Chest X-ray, PA view. Patient: 70 years old, sex M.
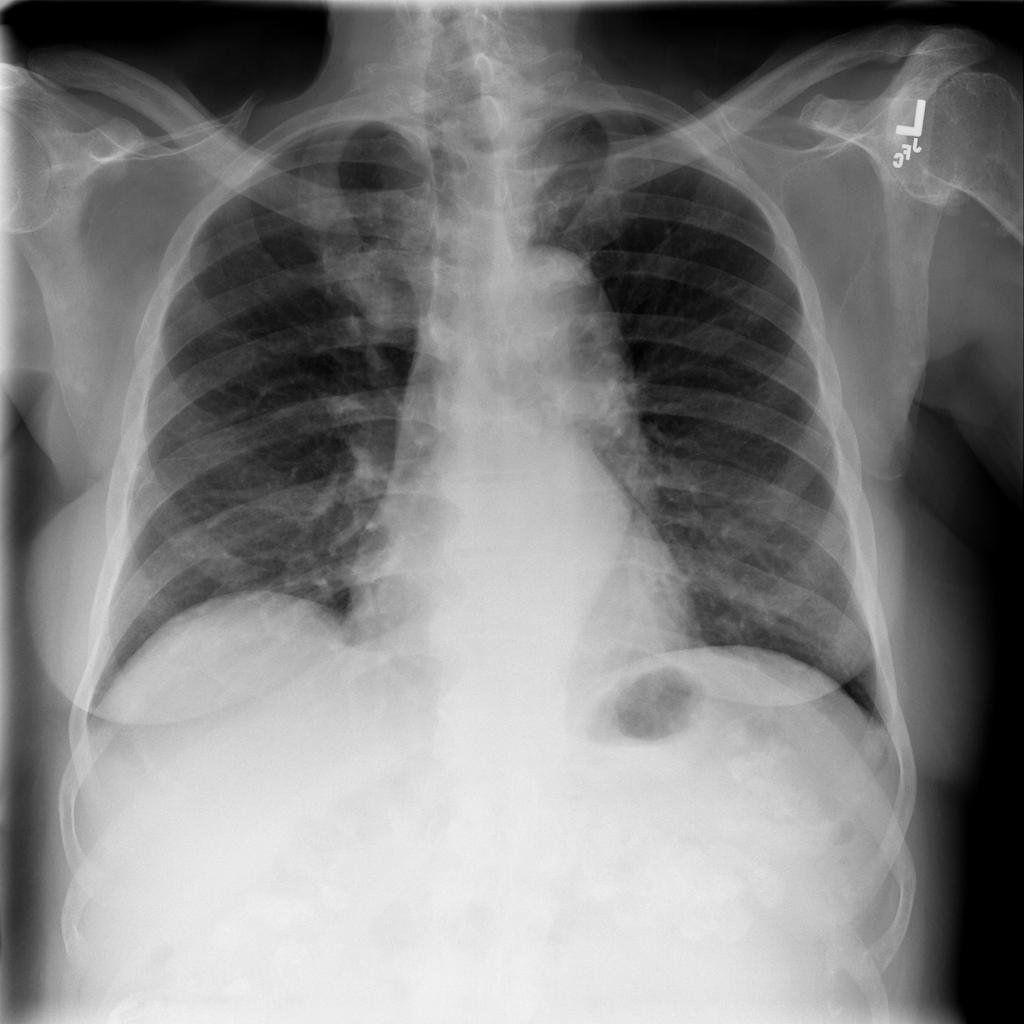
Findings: No Finding